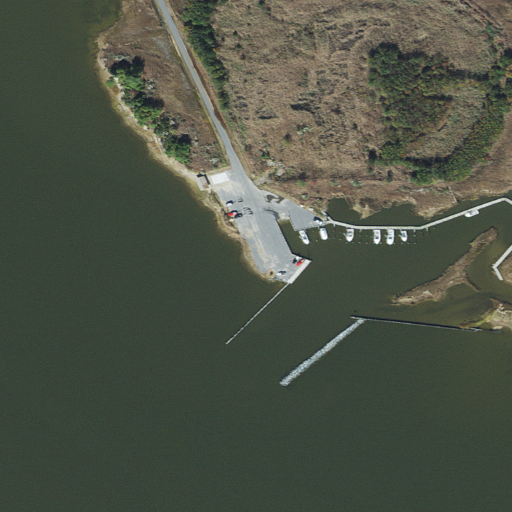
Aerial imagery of cape in Maryland named McCreadys Point containing open water, herbaceous wetlands, woody wetlands, low intensity development, open development, medium intensity development, barren land, and high intensity development